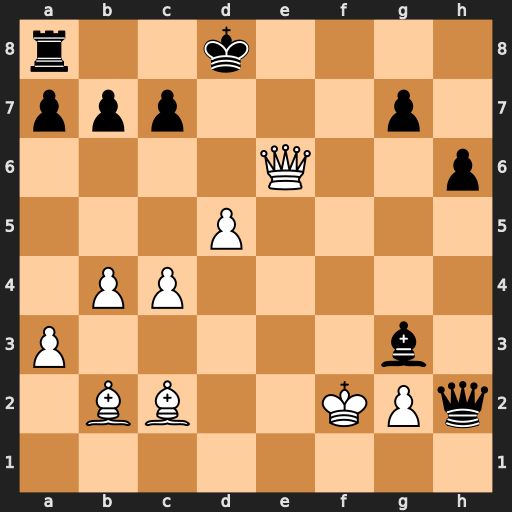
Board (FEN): r2k4/ppp3p1/4Q2p/3P4/1PP5/P5b1/1BB2KPq/8
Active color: w
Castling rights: -
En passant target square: -
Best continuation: Kf3 Qh5+ Kxg3